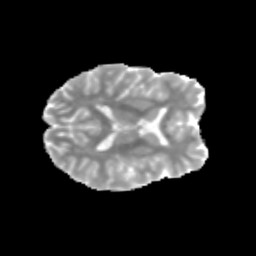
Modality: MD
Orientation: axial
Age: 14
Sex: female
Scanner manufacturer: siemens
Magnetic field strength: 3 T
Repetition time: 3.8 s
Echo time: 0.07 s